Aerial crown-view tile of a tropical tree (Barro Colorado Island, Panama), acquired 20250414:
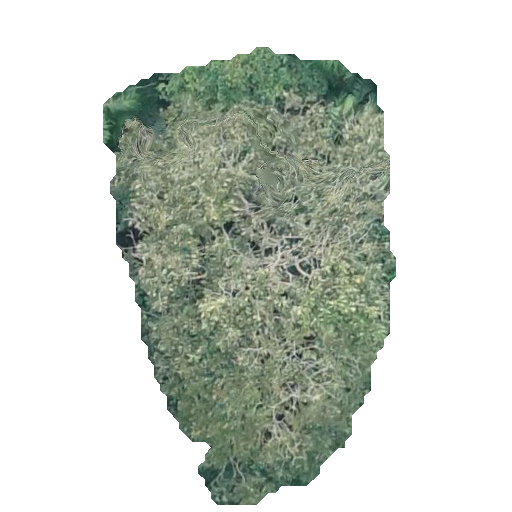
Species: Dipteryx oleifera
GBIF accepted scientific name: Dipteryx oleifera
Crown area: 146.262 m²